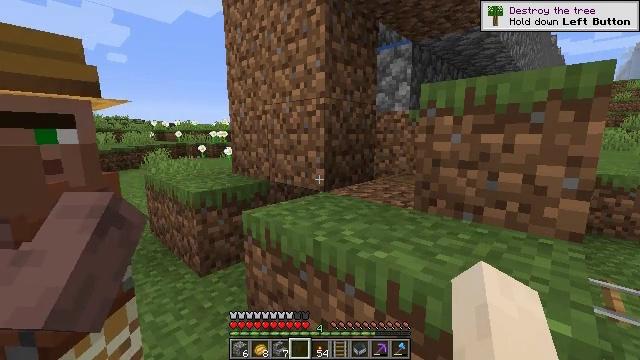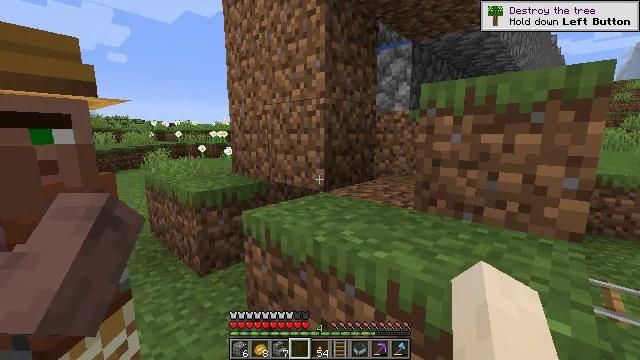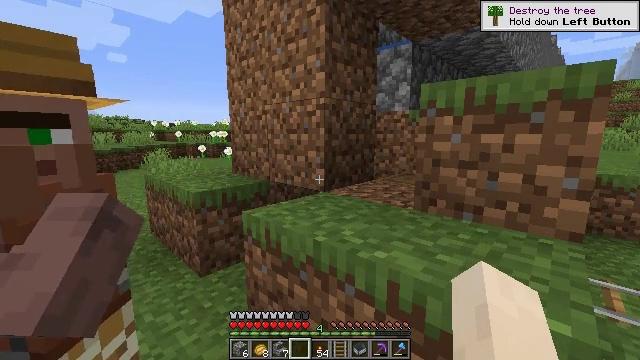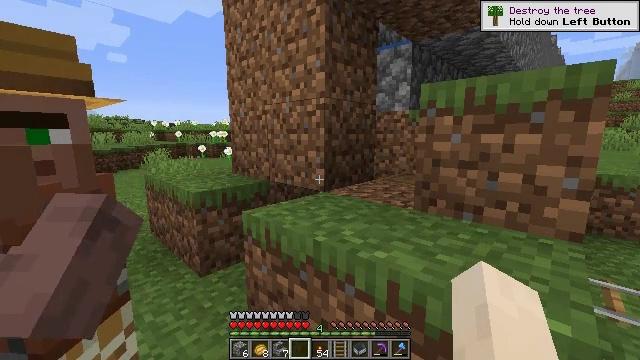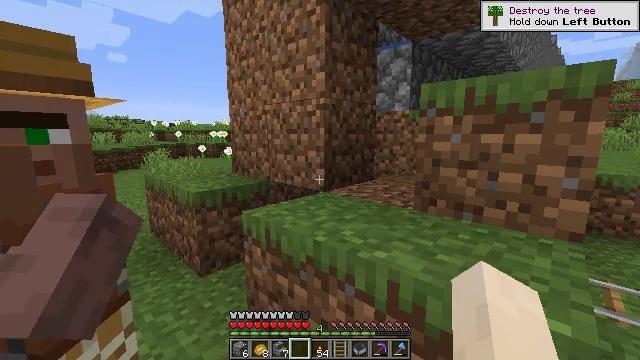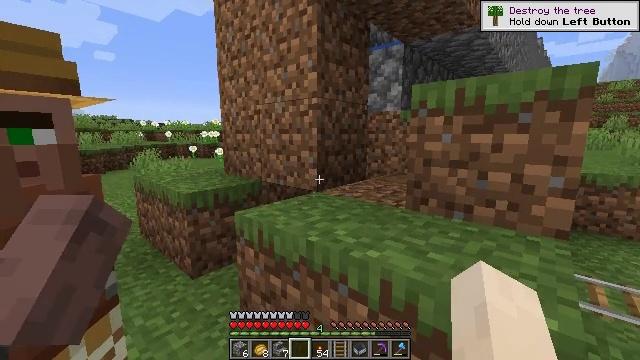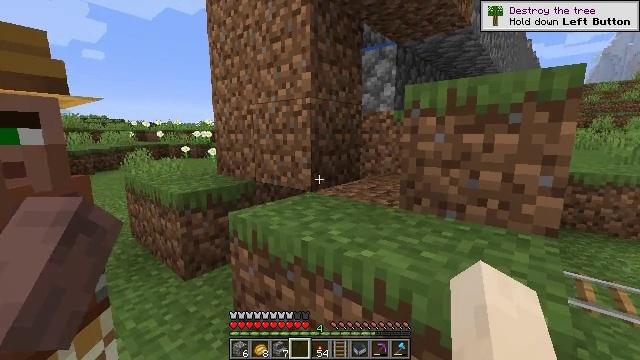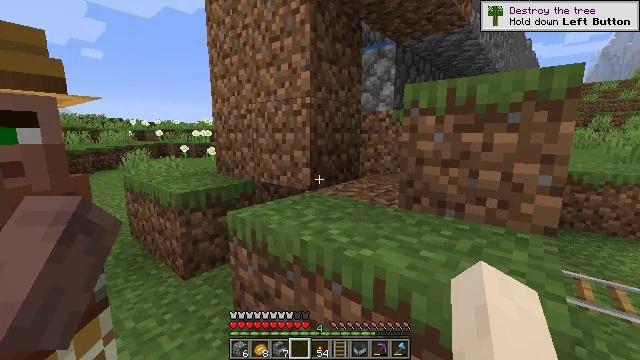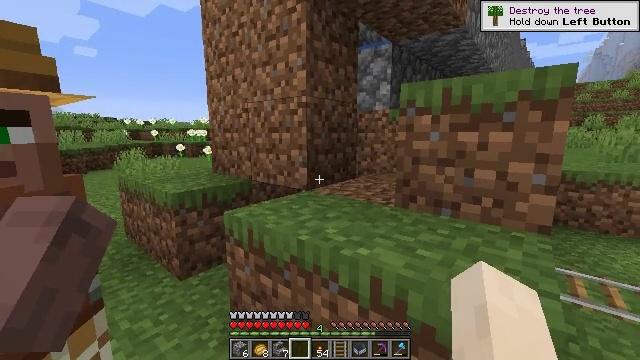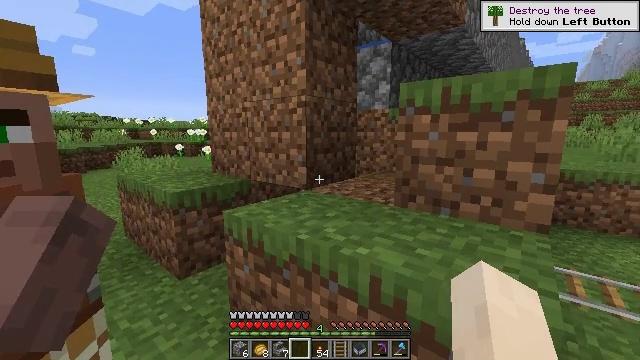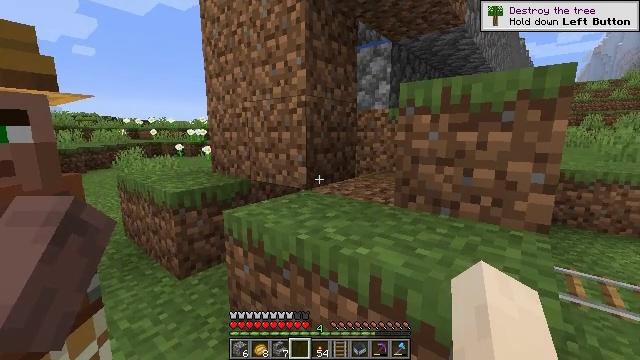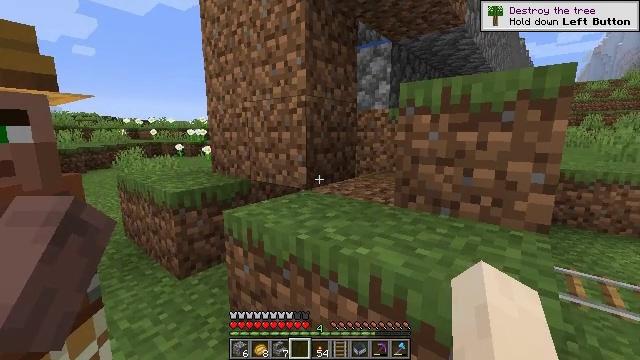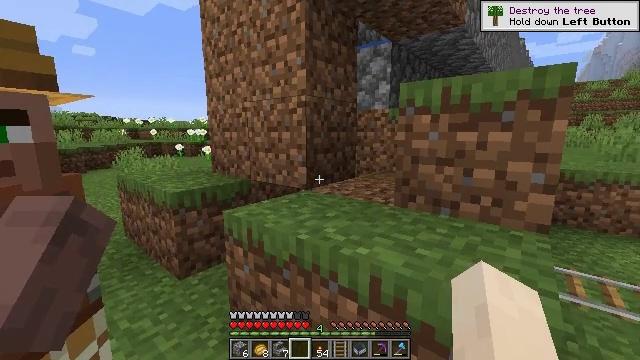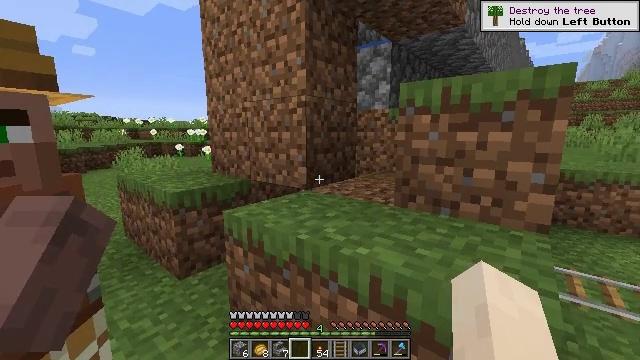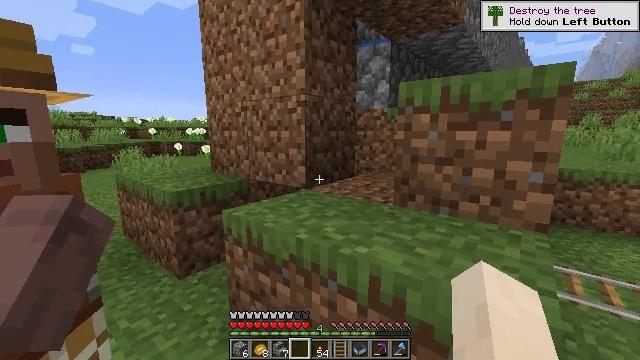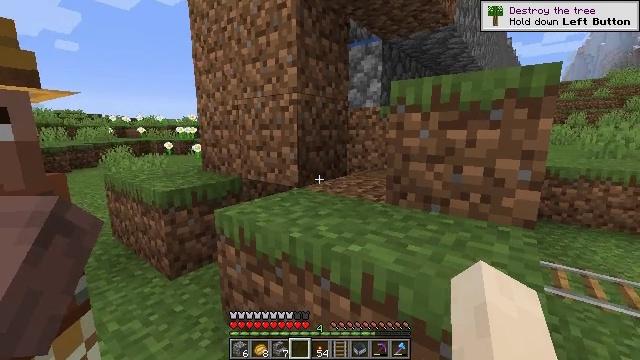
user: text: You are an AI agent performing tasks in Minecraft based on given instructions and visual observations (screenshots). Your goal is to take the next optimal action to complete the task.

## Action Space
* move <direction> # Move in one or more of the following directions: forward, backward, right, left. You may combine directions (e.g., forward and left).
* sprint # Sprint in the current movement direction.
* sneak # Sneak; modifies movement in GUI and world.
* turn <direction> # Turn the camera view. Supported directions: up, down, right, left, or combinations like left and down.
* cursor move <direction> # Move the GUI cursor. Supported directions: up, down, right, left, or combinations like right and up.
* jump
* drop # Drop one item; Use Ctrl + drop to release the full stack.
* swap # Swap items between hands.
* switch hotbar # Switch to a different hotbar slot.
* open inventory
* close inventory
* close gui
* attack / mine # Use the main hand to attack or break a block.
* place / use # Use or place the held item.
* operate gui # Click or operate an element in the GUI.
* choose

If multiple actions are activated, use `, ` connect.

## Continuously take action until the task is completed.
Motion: motion action
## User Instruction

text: Smash the barrel to get its contents.
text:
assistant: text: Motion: no_op
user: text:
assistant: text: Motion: no_op
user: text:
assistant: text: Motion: no_op
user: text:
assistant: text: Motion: no_op
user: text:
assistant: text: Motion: turn right
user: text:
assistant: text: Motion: turn right
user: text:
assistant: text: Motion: no_op
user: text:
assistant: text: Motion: no_op
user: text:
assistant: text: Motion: no_op
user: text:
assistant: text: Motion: no_op
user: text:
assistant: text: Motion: no_op
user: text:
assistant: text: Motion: no_op
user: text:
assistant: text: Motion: no_op
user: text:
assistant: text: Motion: no_op
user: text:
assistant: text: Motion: turn right
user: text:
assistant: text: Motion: move left, turn right
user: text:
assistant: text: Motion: move left, turn right
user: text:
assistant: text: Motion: move left, turn right
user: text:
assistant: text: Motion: turn right
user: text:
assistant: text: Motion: turn right
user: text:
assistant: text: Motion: turn right
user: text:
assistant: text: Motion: no_op
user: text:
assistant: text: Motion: no_op
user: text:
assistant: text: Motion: turn right
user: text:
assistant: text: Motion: turn right
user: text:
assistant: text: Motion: no_op
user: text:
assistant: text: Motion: no_op
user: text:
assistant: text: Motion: no_op
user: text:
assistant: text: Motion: no_op
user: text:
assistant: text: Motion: no_op